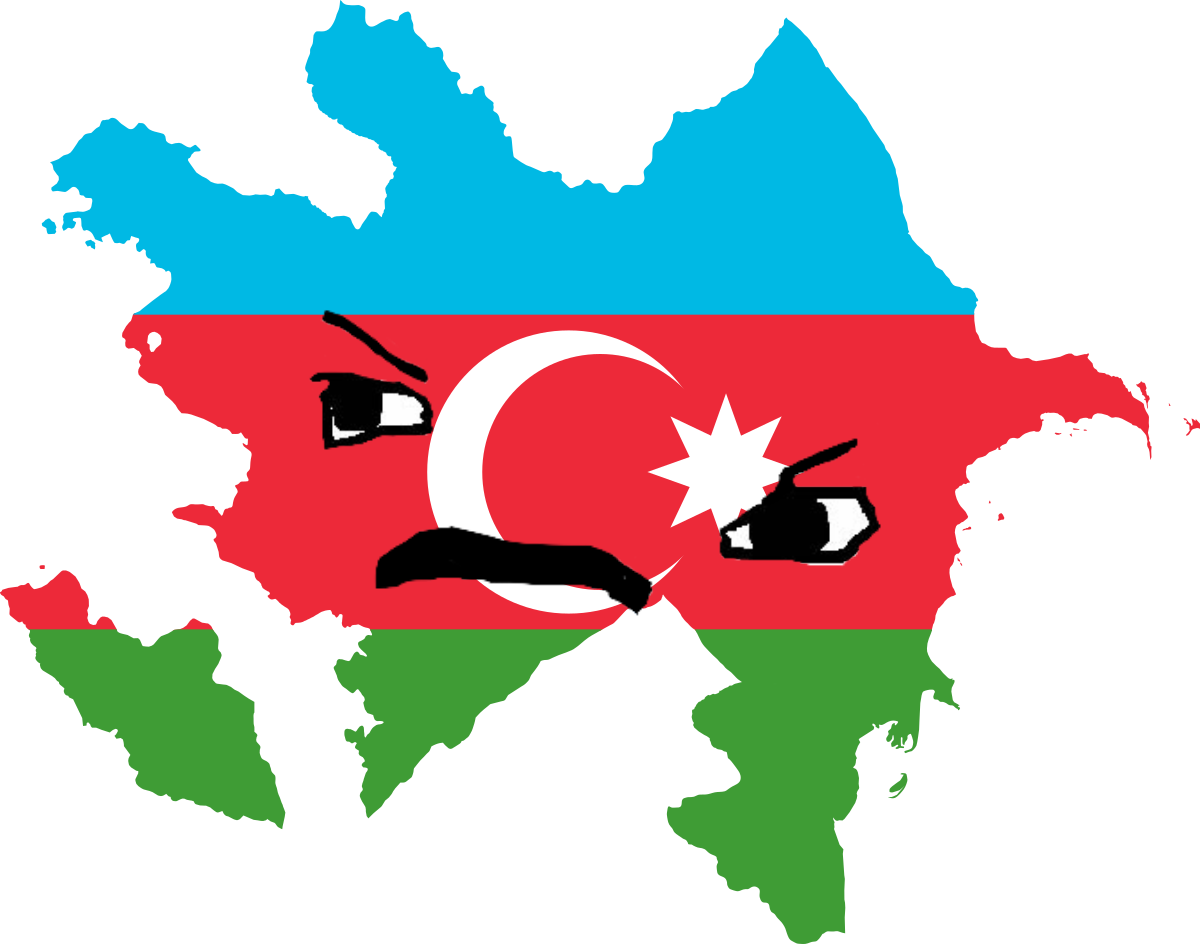
Label: 5_Brainlet